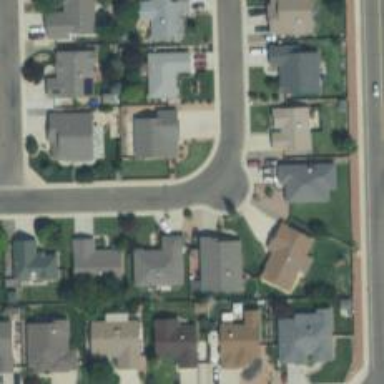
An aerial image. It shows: Residential road with separate asphalt sidewalk.